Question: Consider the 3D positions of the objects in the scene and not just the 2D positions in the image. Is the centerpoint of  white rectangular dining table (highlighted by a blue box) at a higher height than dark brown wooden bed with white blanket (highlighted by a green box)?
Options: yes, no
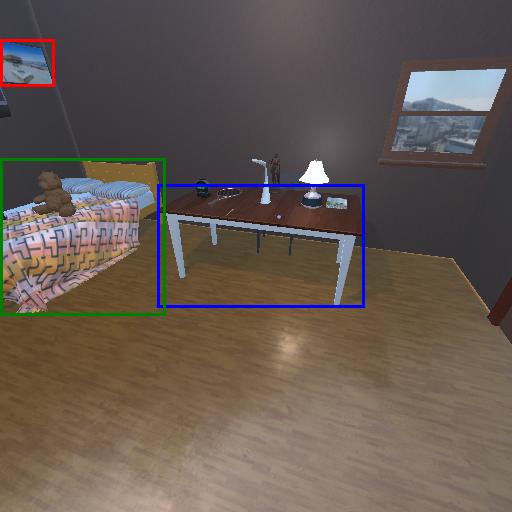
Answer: yes